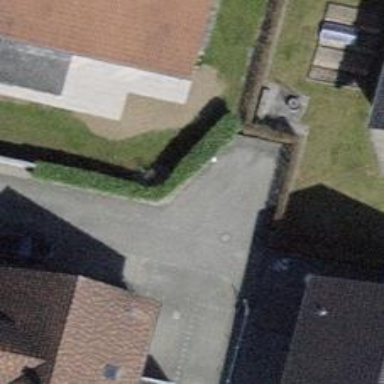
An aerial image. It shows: Hedge acting as barrier.